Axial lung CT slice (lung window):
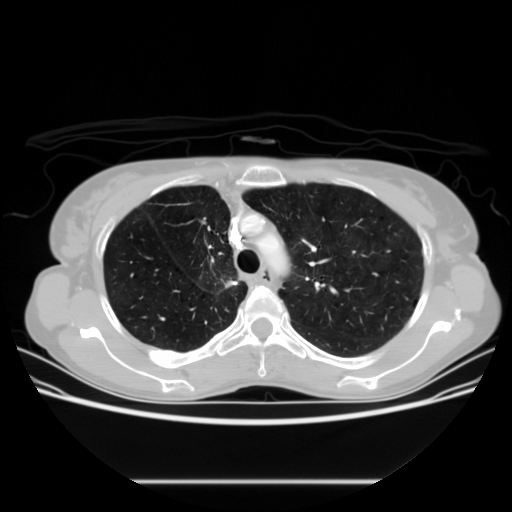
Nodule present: no